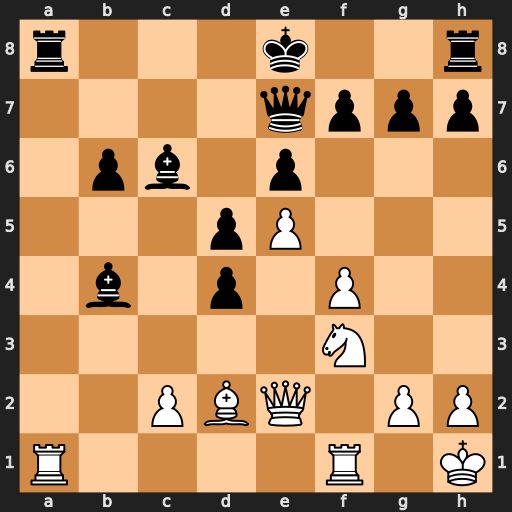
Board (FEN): r3k2r/4qppp/1pb1p3/3pP3/1b1p1P2/5N2/2PBQ1PP/R4R1K
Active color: w
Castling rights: kq
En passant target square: -
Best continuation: Rxa8+ Bxa8 Qb5+